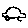
Label: car